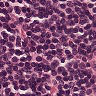
Metastatic tissue present: no